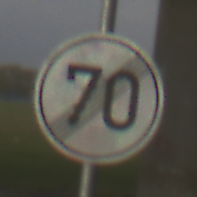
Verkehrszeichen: EndeGeschwindigkeit70
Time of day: SunriseSunset
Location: Outdoor (Suburban)
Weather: PartlyCloudy
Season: NotSpecified
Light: Natural